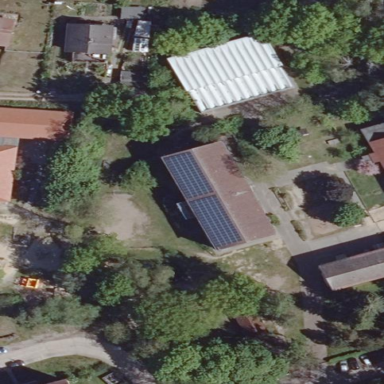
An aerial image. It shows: School building with small solar photovoltaic panel generator providing electricity.